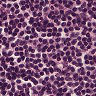
Metastatic tissue present: no